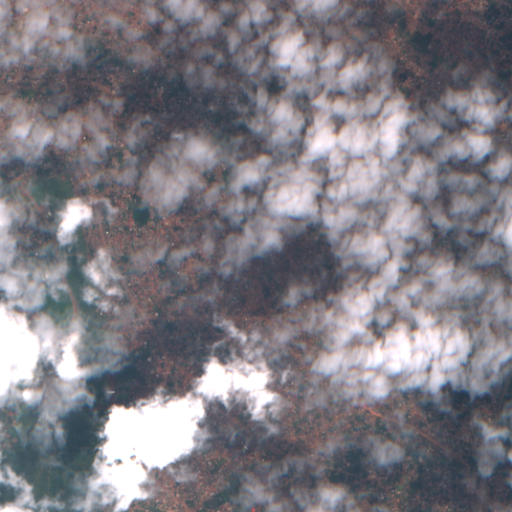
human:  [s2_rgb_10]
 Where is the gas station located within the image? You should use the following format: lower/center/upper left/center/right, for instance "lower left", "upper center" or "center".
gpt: The gas station is located in the upper left of the image.
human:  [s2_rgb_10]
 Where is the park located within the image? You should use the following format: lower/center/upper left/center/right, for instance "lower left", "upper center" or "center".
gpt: The park is located in the lower left of the image.
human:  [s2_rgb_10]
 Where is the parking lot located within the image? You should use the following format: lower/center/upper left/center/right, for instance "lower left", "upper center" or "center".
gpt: The parking lot is located in the left of the image.
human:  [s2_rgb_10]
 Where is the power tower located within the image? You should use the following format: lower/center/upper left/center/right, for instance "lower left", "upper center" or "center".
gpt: There is no power tower in the image.